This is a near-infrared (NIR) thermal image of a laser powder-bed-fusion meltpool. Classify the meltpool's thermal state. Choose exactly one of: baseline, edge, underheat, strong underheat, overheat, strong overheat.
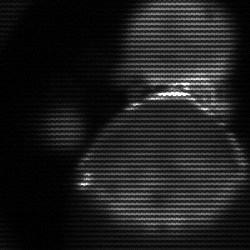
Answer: edge